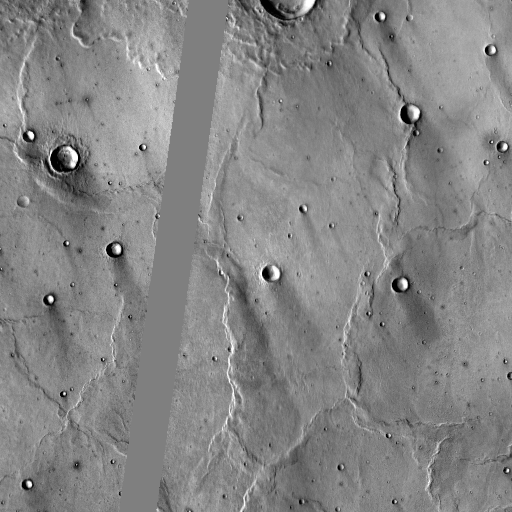
Crater classes present: Background, Other, Buried